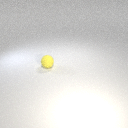
small yellow rubber sphere